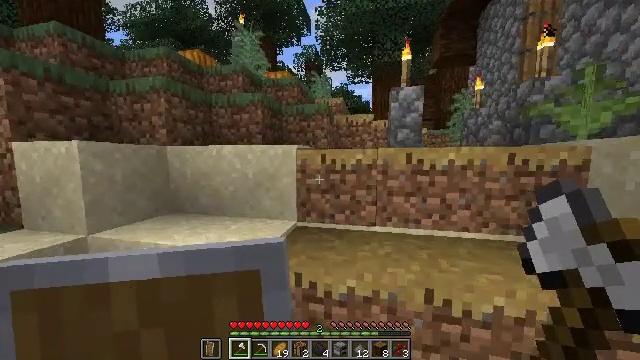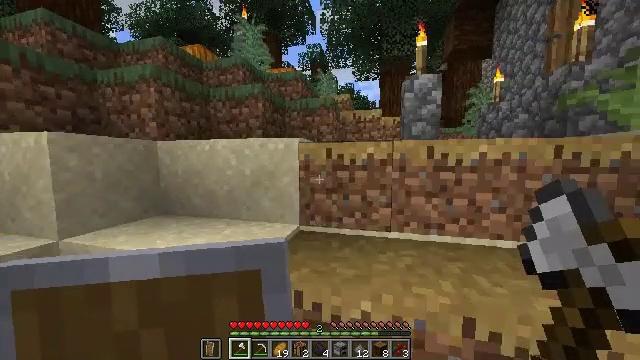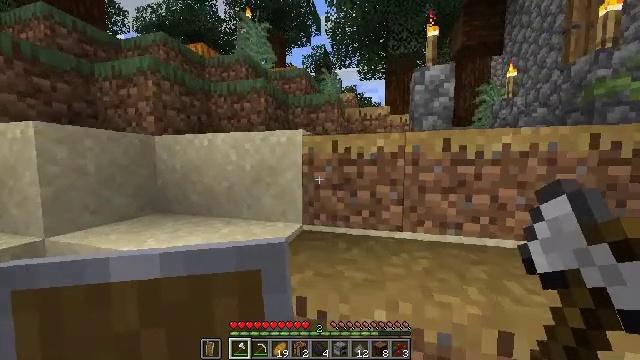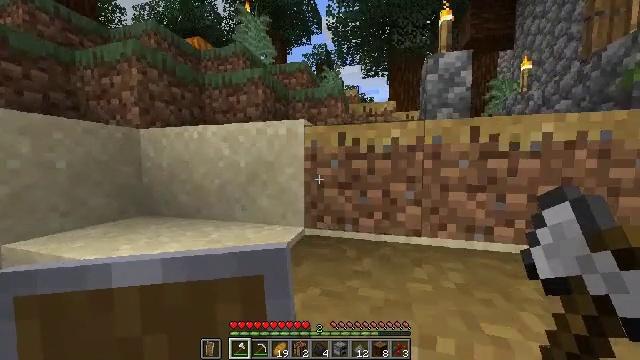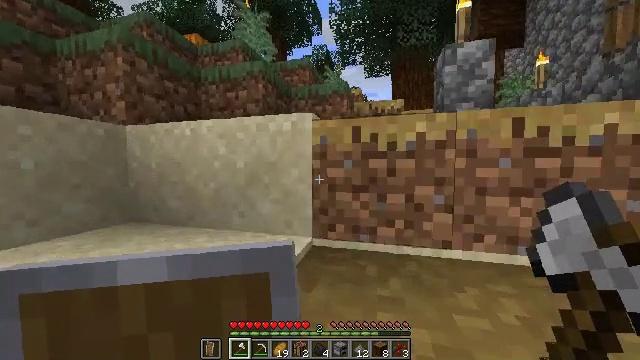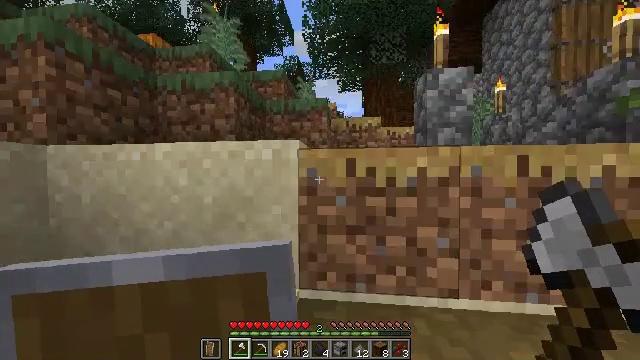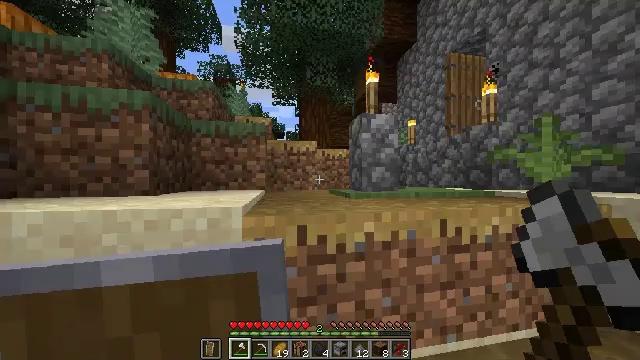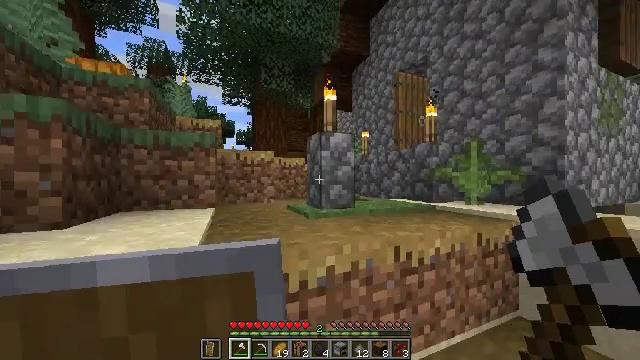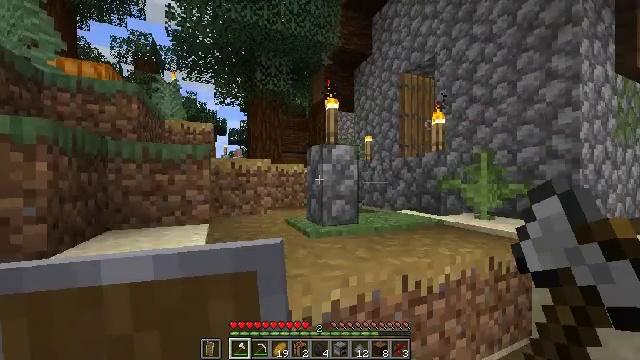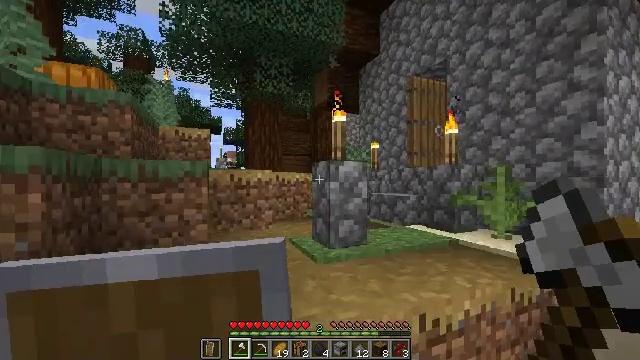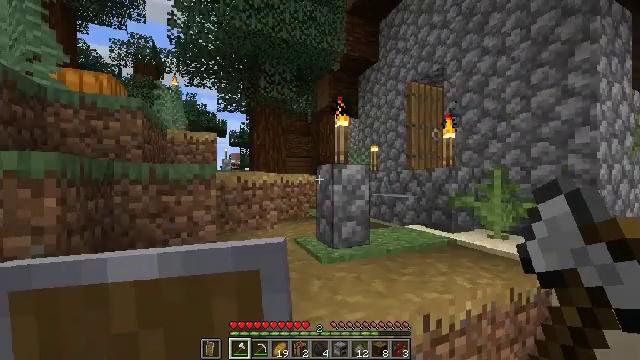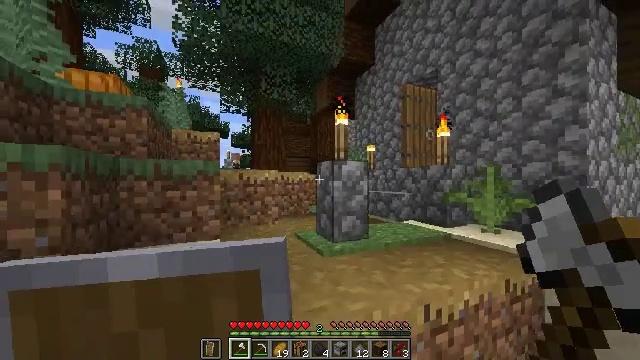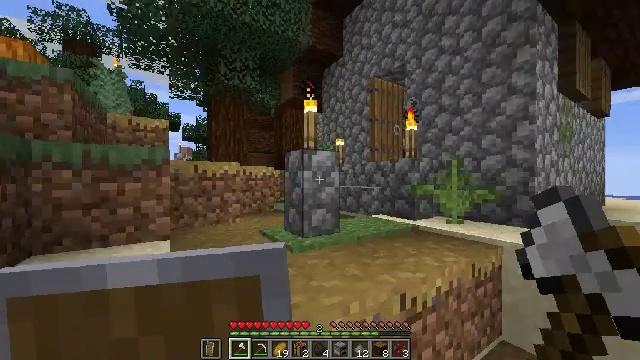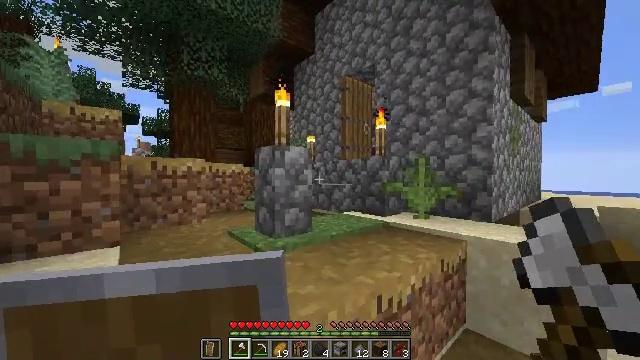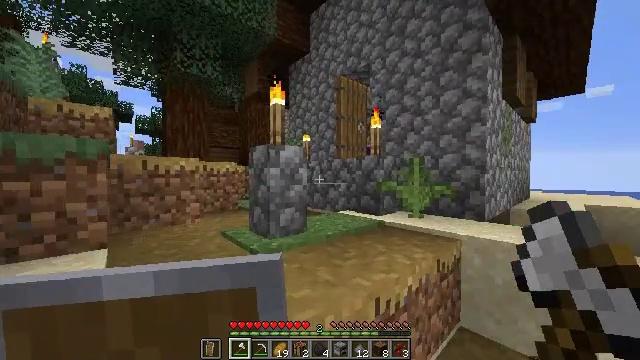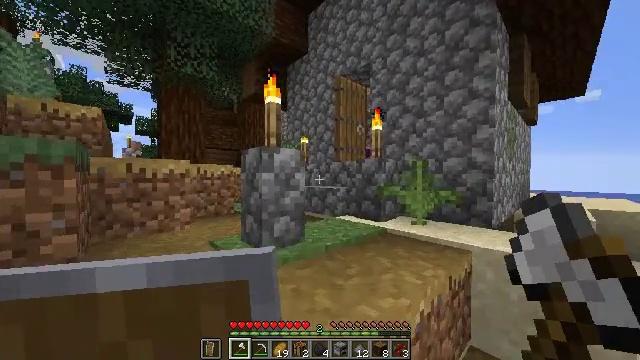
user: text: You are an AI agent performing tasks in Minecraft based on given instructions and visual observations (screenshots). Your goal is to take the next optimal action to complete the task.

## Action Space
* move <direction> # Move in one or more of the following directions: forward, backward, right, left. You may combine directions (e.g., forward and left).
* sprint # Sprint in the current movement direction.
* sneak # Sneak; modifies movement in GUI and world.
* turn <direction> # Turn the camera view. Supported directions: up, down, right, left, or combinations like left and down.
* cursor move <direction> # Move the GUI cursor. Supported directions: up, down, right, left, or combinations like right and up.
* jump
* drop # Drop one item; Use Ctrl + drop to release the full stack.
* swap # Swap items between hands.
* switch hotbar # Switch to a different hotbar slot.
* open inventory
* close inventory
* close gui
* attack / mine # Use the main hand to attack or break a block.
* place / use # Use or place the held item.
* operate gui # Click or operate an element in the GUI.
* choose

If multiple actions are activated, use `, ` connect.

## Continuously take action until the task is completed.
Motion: motion action
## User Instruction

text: Break the purple bed to move it.
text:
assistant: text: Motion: move forward and move left, sprint, turn left, jump
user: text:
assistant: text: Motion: move forward and move left, sprint, turn left, jump
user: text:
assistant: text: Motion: move forward and move left, sprint, jump
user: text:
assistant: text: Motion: move forward and move left, sprint, jump
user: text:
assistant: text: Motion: move forward, sprint, turn right and up, jump
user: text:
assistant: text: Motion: move forward, sprint, turn right and up, jump
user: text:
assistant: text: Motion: move forward, sprint, turn right, jump
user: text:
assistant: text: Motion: move forward, sprint, jump
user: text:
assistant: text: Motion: move forward, sprint, jump
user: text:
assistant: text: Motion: move forward, sprint, jump
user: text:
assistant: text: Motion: move forward, sprint, jump
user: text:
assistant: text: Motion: move forward, sprint, turn right, jump
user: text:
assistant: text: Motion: move forward, sprint, turn right, jump
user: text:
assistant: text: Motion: move forward, sprint, turn right, jump
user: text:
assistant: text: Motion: move forward, sprint, jump
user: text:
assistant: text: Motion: move forward, sprint, jump
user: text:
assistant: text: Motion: move forward, sprint, jump
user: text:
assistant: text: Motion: move forward, sprint, jump
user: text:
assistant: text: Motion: move forward, sprint, jump
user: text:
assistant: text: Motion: move forward, jump
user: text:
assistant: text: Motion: move forward, sprint, turn right and down, jump
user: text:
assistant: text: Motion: move forward, sprint, jump
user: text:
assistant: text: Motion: move forward, sprint, jump
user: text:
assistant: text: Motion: move forward, sprint, jump
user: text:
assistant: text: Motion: move forward, sprint, jump
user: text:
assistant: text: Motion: move forward, sprint, jump
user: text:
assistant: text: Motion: move forward and move left, sprint, jump
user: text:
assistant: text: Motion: move forward and move left, sprint, jump
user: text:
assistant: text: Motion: move forward and move left, sprint, turn right and down, jump
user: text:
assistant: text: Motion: move forward and move left, sprint, turn right and down, jump